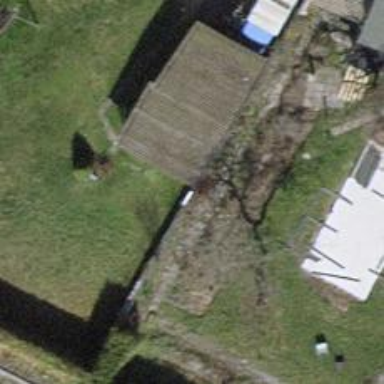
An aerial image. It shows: Hedge acting as barrier.